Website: lowes
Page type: review-order
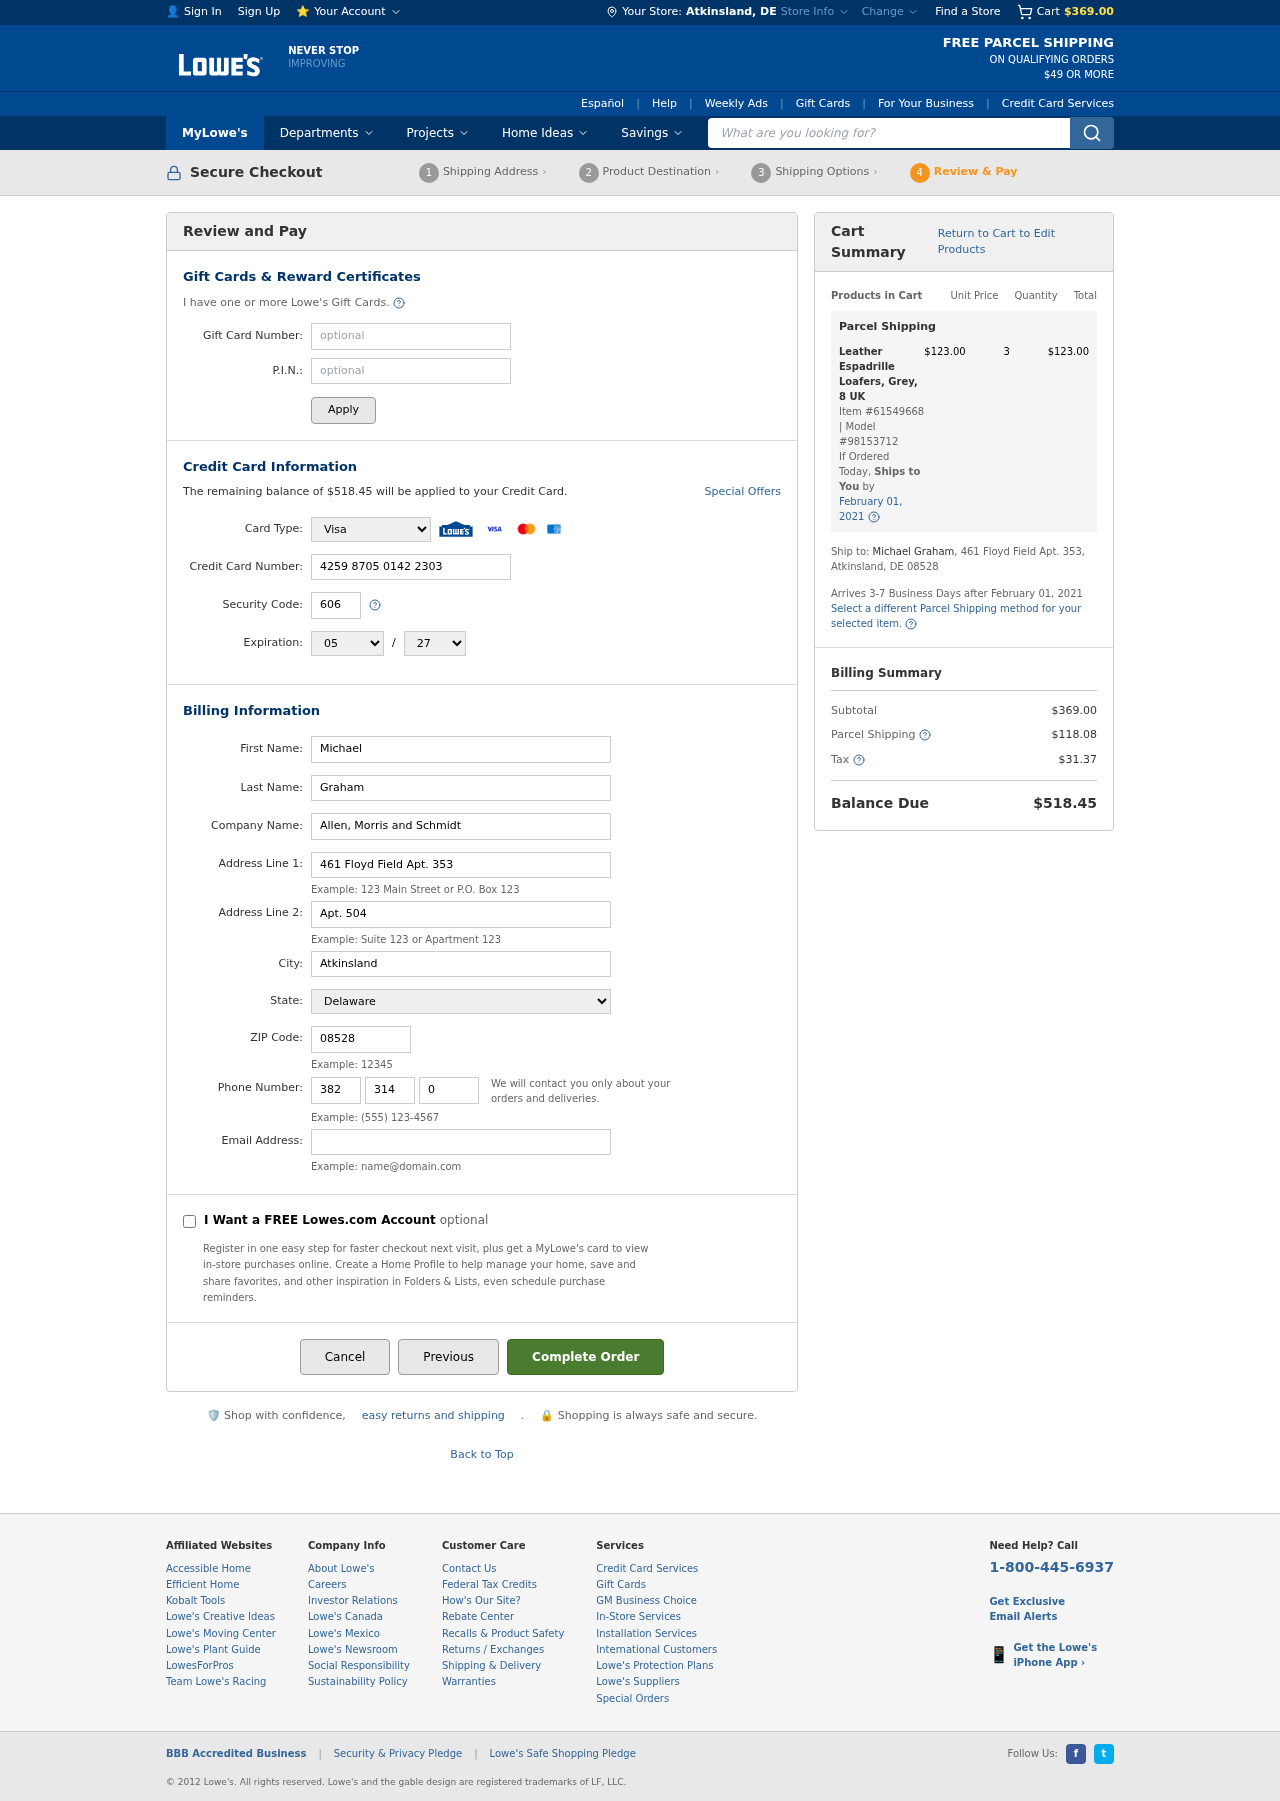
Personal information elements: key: PII_CARD_CVV
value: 606
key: PII_CARD_EXPIRY_MONTH
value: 05
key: PII_CARD_EXPIRY_YEAR
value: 27
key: PII_CARD_NUMBER
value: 4259 8705 0142 2303
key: PII_CARD_TYPE
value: Visa
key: PII_CITY
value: Atkinsland
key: PII_CITY_STATE
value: Atkinsland, DE
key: PII_COMPANY
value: Allen, Morris and Schmidt
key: PII_EMAIL
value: michael_graham@yahoo.com
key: PII_FIRSTNAME
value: Michael
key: PII_LASTNAME
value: Graham
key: PII_PHONE_AREA
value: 382
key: PII_PHONE_PREFIX
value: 314
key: PII_PHONE_SUFFIX
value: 0441
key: PII_POSTCODE
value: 08528
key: PII_STATE
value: Delaware
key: PII_STREET
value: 461 Floyd Field Apt. 353
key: PII_STREET2
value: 461 Floyd Field Apt. 353
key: PII_STREET2
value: Apt. 504
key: PII_FULLNAME2
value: Michael Graham
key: PII_CITY_STATE_ZIP2
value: Atkinsland, DE 08528
Product elements: key: PRODUCT1_NAME
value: Leather Espadrille Loafers, Grey, 8 UK
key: PRODUCT1_PRICE
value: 123
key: PRODUCT1_QUANTITY
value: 3
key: PRODUCT1_ITEM_NUMBER
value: Item #61549668
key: PRODUCT1_MODEL_NUMBER
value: Model #98153712
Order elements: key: ORDER_SUBTOTAL
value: $369.00
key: ORDER_BALANCE_DUE
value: $518.45
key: ORDER_SHIPPING_DATE
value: February 01, 2021
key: ORDER_ITEM_TOTAL
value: $123.00
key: ORDER_SHIPPING_DATE2
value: February 01, 2021
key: ORDER_SHIPPING_COST
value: $118.08
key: ORDER_TAX
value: $31.37
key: ORDER_TOTAL
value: $518.45
Search elements: key: HEADER_SEARCH
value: What are you looking for?